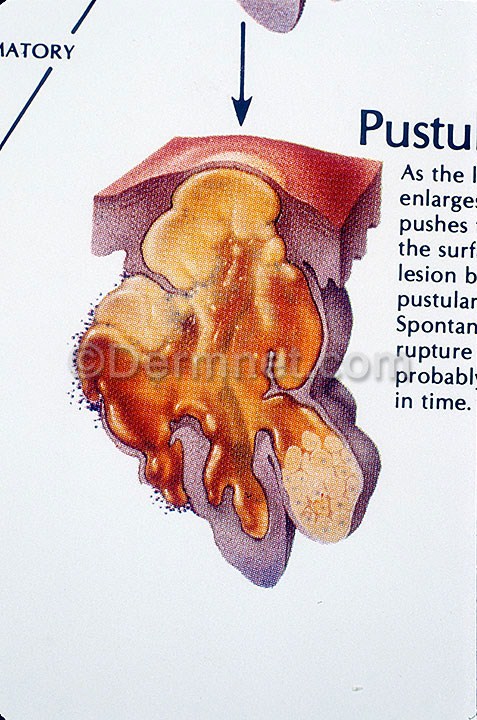
Disease: Acne and Rosacea Photos